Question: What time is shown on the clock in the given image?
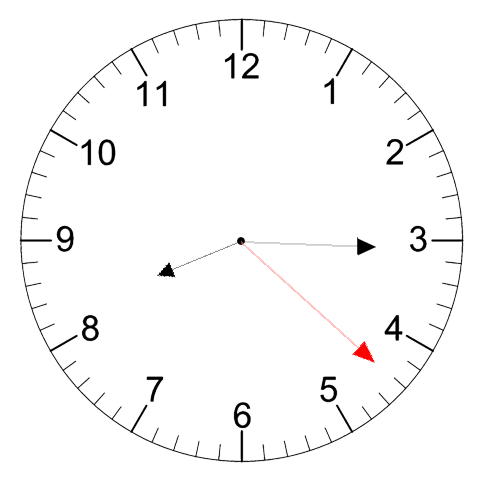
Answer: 08:15:22